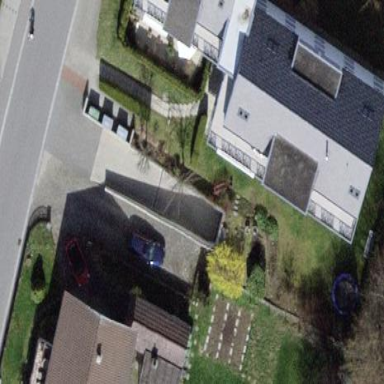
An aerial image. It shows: Gabled roof on building that houses apartments.